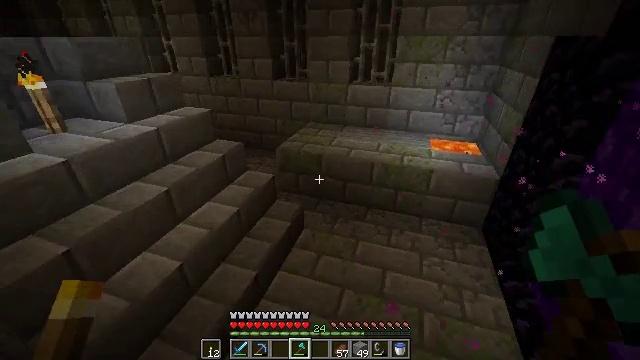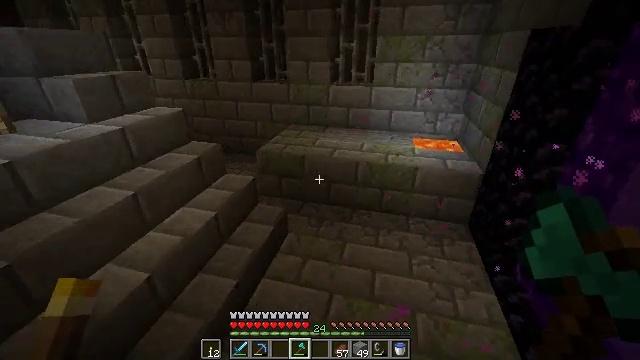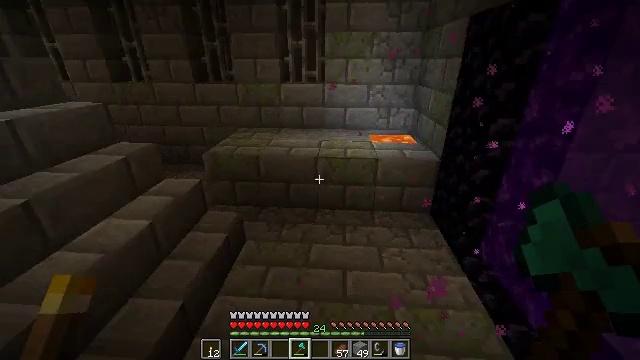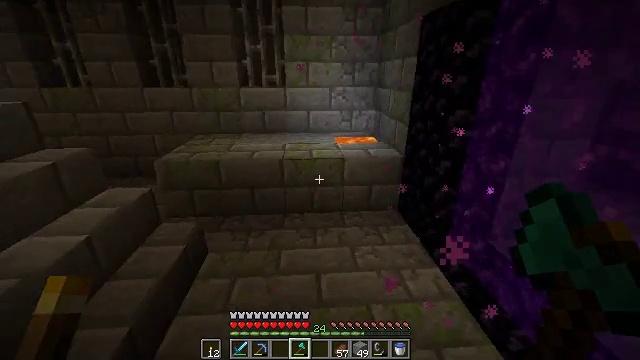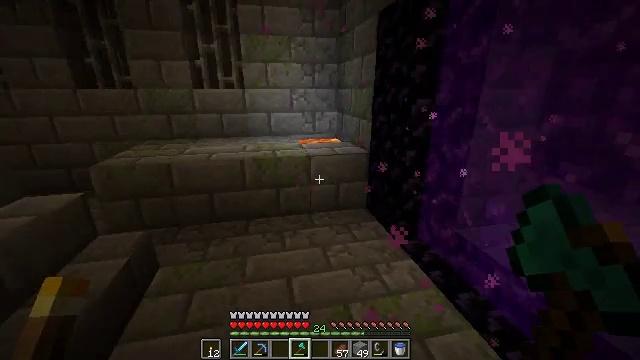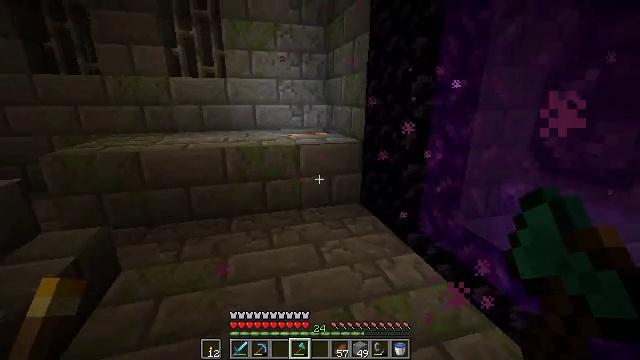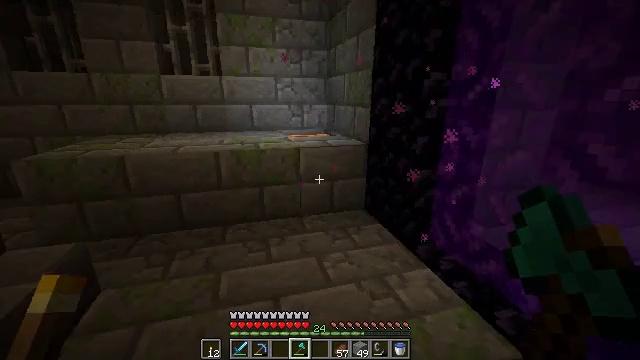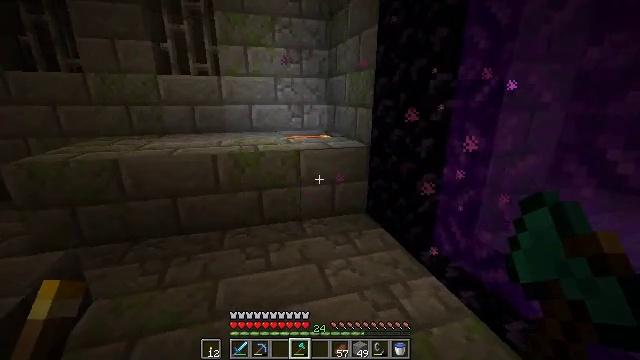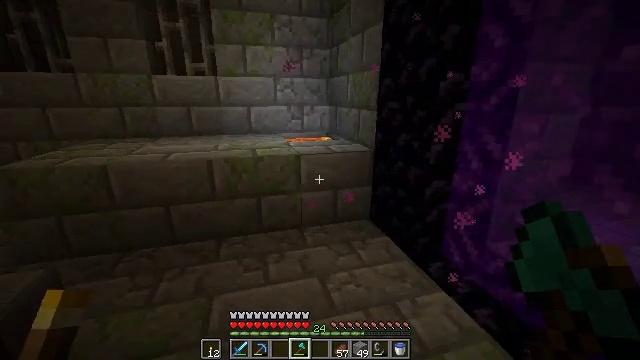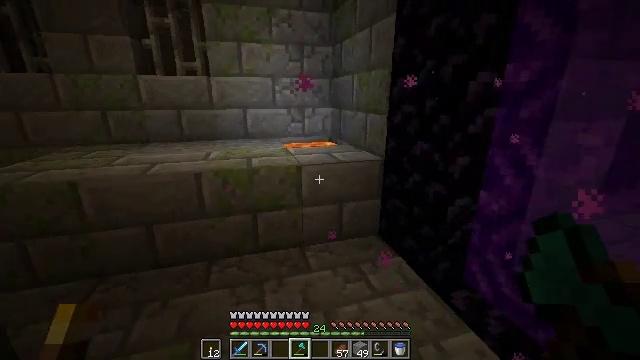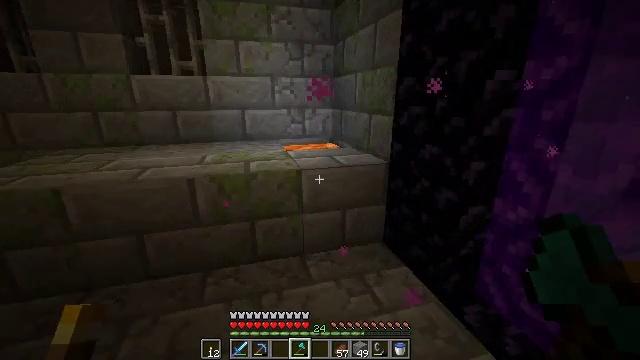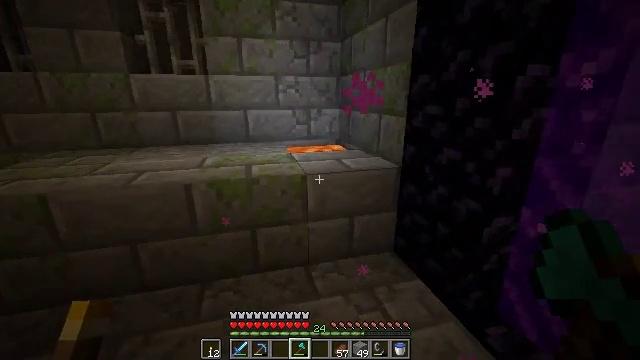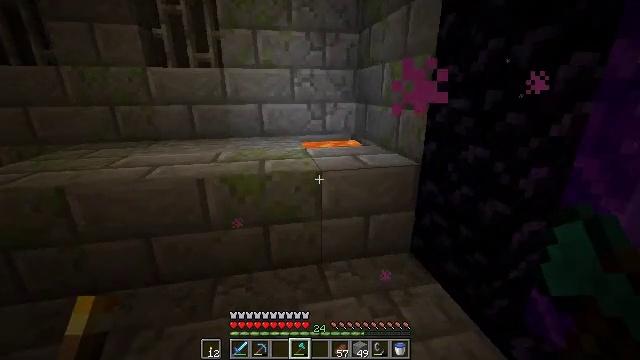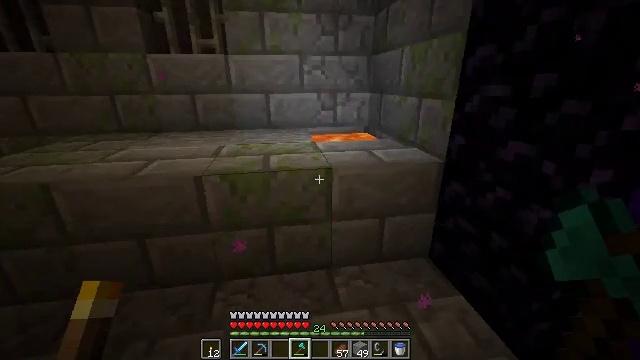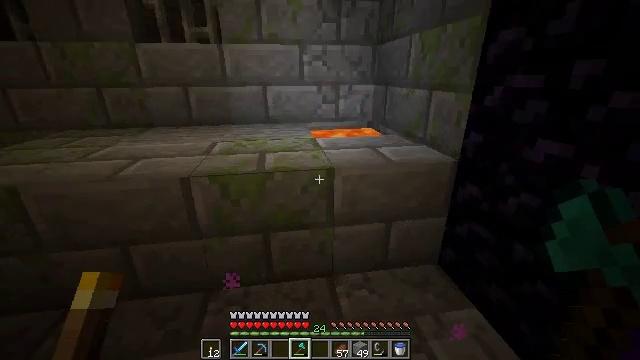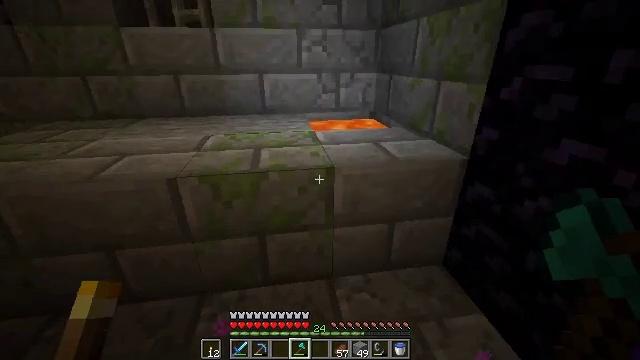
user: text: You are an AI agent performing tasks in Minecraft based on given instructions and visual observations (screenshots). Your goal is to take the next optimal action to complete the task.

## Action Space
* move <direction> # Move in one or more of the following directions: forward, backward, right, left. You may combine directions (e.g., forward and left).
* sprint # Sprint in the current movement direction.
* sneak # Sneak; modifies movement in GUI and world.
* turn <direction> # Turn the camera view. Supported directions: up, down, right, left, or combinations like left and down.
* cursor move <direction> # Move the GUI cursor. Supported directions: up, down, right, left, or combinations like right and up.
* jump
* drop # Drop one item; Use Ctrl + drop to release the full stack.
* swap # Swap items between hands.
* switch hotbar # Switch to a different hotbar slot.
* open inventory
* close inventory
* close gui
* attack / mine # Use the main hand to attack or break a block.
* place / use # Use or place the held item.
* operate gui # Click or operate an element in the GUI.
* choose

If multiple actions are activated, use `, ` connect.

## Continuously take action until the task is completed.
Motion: motion action
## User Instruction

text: Remove an iron door from the inventory.
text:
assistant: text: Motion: move forward, turn right and up
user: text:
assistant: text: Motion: move forward, turn right and up
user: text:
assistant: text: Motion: move forward, turn right and up
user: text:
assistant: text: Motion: move forward, turn right and up
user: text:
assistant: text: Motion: move forward, turn right and up
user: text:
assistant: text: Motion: move forward
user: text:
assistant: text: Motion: move forward
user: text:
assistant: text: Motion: move forward
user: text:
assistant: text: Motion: move forward
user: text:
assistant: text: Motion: move forward
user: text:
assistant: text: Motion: move forward, turn left
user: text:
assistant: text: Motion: move forward, turn left and down
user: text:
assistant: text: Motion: move forward, turn left and down
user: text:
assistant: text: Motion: move forward, turn down
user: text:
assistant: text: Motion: move forward, turn down
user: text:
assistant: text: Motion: move forward, turn down
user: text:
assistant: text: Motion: move forward, turn down
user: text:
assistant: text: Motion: move forward, turn right and down
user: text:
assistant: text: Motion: move forward, turn right and down
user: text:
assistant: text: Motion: move forward, turn down
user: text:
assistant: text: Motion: move forward
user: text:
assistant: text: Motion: move forward, turn left and down
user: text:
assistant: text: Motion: move forward, jump
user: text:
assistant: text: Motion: move forward, jump
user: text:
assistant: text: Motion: move forward, jump
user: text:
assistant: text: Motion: move forward, jump
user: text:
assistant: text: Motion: move forward
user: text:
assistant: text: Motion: move forward
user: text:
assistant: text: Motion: move forward
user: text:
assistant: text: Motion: no_op